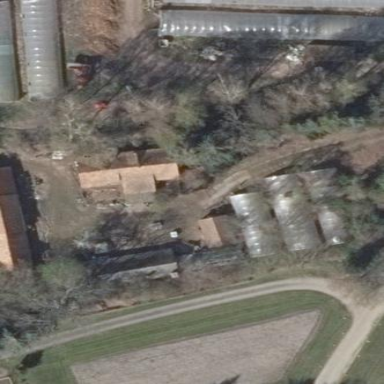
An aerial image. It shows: Farmyard area.